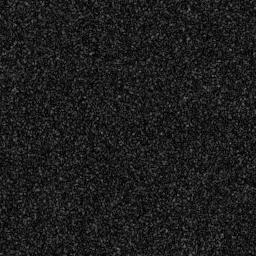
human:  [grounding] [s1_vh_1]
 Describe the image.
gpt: In the satellite image, there is  <ref>2 small ship </ref> <box>[[28, 52, 32, 65, 0], [40, 24, 44, 38, 0]]</box> located at center,  <ref>1 medium ship </ref> <box>[[34, 36, 38, 58, 0]]</box> located at center.